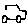
Label: car